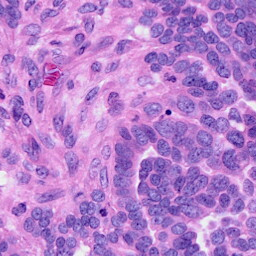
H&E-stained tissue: Ovarian